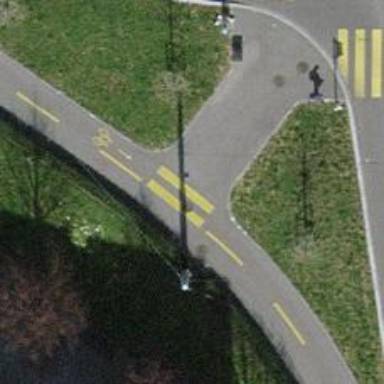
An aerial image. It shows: Asphalt cycleway also suitable for pedestrians.